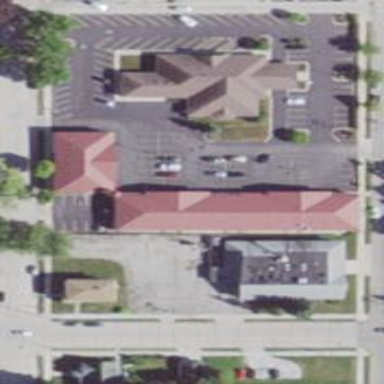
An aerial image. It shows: Healthcare clinic.